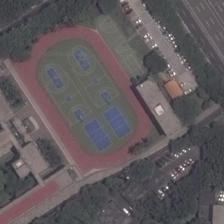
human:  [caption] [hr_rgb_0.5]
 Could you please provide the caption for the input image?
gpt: a playground with two basketball fields in it is surrounded by many green trees and some buildings .

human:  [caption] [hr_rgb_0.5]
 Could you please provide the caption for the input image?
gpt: this field consists of basketball courts and tennis courts, where the environment is beautiful and quiet and surrounded by greenery .

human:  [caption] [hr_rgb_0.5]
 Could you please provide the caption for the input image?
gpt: four basketball fields and a two-way raod beside .

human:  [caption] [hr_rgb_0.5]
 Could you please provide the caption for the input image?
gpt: several buildings and some green plants are around a playground with two basketball fields in it .

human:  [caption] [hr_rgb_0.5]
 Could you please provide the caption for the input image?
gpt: a playground with two basketball fields in it is surrounded by many green trees and several houses .